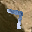
Label: 7